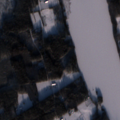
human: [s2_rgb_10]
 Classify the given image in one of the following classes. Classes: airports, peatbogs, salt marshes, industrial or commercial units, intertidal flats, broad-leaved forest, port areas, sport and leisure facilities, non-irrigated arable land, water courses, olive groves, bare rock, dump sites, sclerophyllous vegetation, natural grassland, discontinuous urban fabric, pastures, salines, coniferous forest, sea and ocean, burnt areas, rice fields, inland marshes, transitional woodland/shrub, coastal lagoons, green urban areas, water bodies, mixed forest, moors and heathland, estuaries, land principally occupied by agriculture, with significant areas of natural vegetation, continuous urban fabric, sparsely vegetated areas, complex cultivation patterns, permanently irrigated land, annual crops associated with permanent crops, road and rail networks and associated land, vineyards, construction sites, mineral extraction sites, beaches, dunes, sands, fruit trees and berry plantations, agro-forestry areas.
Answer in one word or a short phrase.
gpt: coniferous forest, mixed forest, water bodies